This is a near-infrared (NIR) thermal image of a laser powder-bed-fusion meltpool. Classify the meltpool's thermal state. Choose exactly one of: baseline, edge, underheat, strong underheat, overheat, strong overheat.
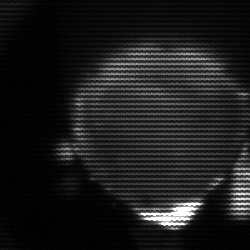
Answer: edge